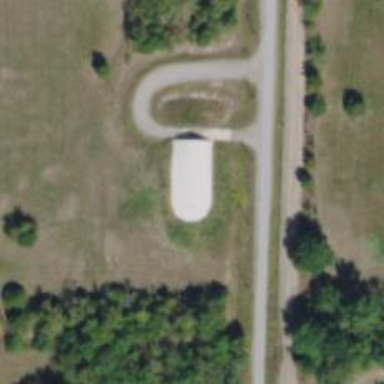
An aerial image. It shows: Military bunker.